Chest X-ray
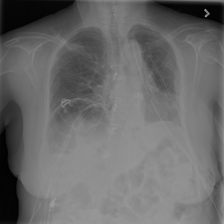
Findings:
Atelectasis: negative
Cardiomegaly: negative
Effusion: negative
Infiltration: positive
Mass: negative
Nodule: negative
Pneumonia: negative
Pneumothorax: negative
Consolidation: negative
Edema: negative
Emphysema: negative
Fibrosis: negative
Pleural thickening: negative
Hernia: negative